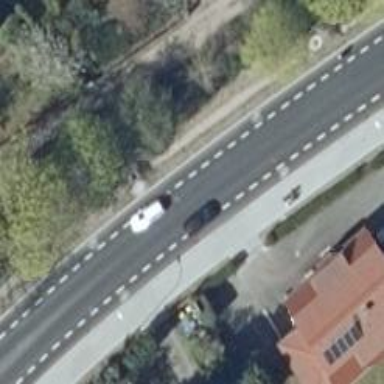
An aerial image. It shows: Advisory cycle lane on primary road with asphalt surface.